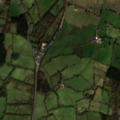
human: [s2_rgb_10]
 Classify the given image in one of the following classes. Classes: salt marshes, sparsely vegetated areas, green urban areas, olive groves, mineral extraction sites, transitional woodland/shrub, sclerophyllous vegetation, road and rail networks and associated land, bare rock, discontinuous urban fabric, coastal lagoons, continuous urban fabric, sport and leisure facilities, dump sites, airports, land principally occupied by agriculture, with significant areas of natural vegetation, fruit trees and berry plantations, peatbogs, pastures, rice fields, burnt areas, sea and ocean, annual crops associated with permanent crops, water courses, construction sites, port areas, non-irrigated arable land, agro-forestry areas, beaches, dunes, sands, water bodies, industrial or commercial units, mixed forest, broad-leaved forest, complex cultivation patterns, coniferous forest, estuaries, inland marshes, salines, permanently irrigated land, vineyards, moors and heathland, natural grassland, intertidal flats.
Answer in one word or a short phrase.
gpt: pastures